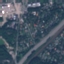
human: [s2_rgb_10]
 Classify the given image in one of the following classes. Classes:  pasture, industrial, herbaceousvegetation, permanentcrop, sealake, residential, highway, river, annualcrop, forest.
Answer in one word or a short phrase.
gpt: Highway